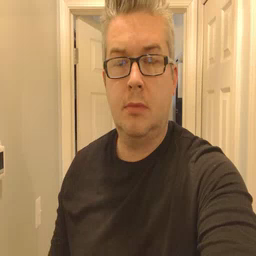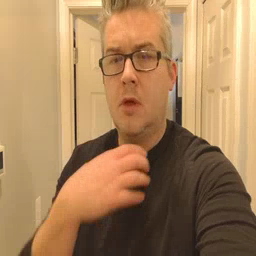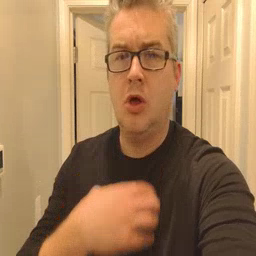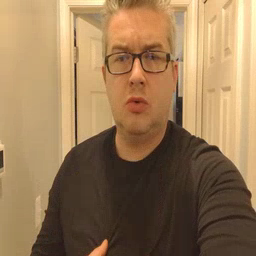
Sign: hungry